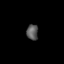
Tissue: lung
Cell type: Epithelial cells
Senescence score: 0.5831
Nuclear area (px): 174
Mean DAPI intensity: 90.103